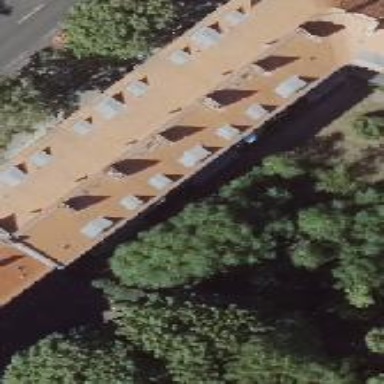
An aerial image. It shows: Hipped roof apartment building.